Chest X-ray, AP view. Patient: 59 years old, sex F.
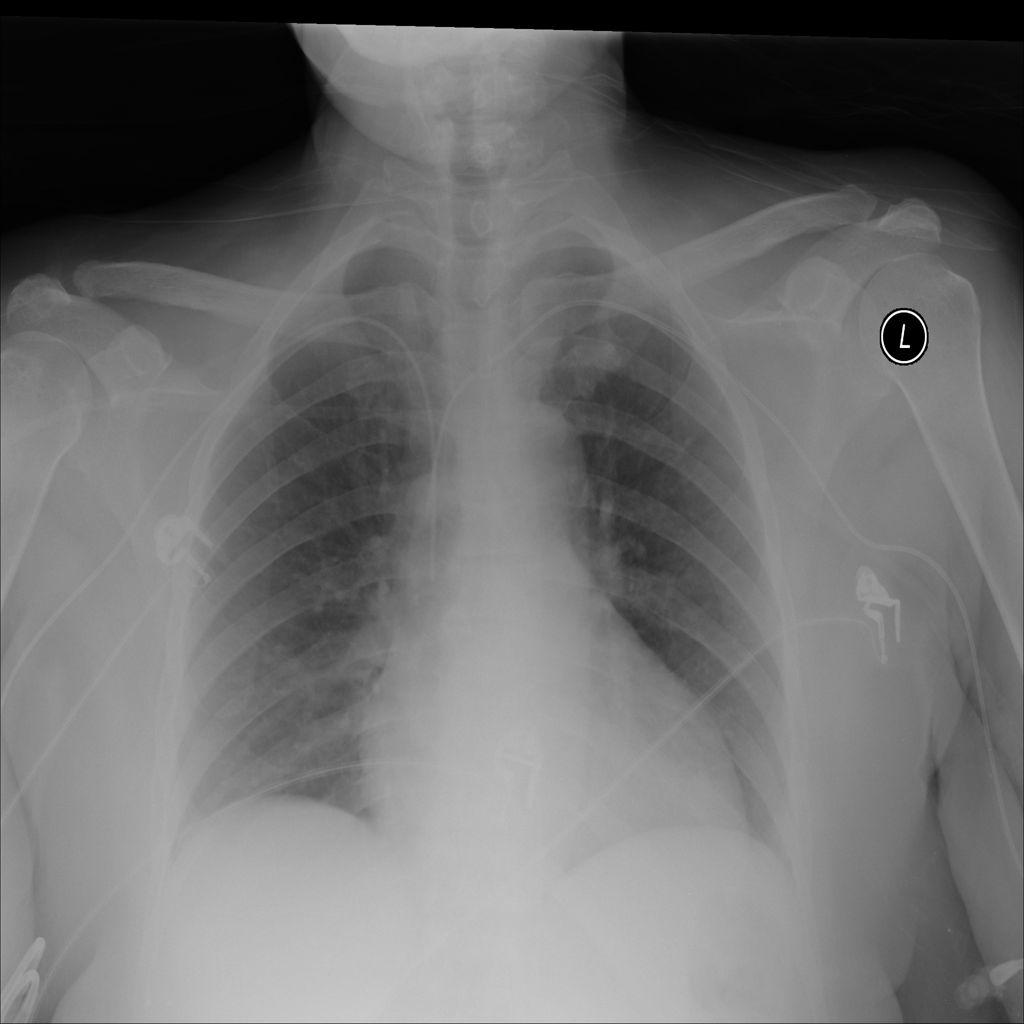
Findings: No Finding